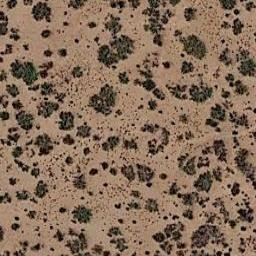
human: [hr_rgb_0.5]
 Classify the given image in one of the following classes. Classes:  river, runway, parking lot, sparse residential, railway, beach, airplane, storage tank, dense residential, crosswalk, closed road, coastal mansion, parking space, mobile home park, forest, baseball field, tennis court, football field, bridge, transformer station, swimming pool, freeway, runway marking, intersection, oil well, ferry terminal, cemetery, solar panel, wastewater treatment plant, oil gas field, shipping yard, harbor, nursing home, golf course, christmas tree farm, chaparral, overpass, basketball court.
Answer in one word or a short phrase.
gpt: chaparral